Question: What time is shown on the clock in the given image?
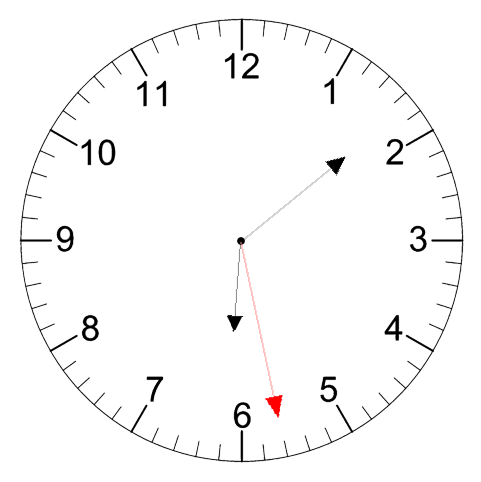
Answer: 06:08:28